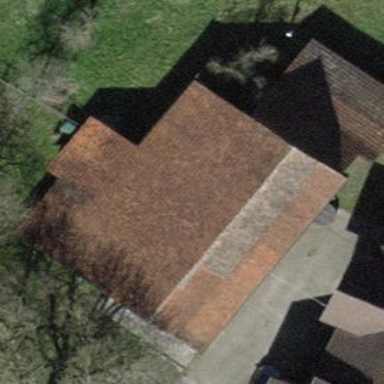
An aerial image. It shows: Rural barn.